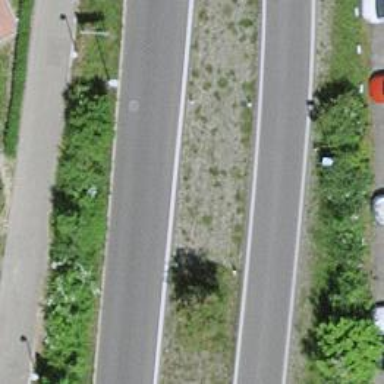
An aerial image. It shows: Secondary road with asphalt surface.